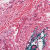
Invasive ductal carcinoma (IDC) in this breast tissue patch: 0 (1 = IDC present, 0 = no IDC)